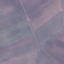
Land use / land cover: AnnualCrop